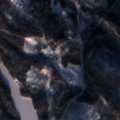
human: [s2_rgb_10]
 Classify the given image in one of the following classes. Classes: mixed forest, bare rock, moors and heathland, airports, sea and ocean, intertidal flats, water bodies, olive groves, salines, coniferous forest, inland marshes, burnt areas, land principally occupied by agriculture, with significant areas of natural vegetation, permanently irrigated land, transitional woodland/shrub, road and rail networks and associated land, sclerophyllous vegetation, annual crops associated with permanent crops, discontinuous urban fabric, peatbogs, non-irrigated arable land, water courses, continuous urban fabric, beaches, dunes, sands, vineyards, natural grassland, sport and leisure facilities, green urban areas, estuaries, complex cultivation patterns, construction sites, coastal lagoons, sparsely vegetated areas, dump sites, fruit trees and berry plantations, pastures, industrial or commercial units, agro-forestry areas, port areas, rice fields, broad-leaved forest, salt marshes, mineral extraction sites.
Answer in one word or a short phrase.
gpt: broad-leaved forest, coniferous forest, mixed forest